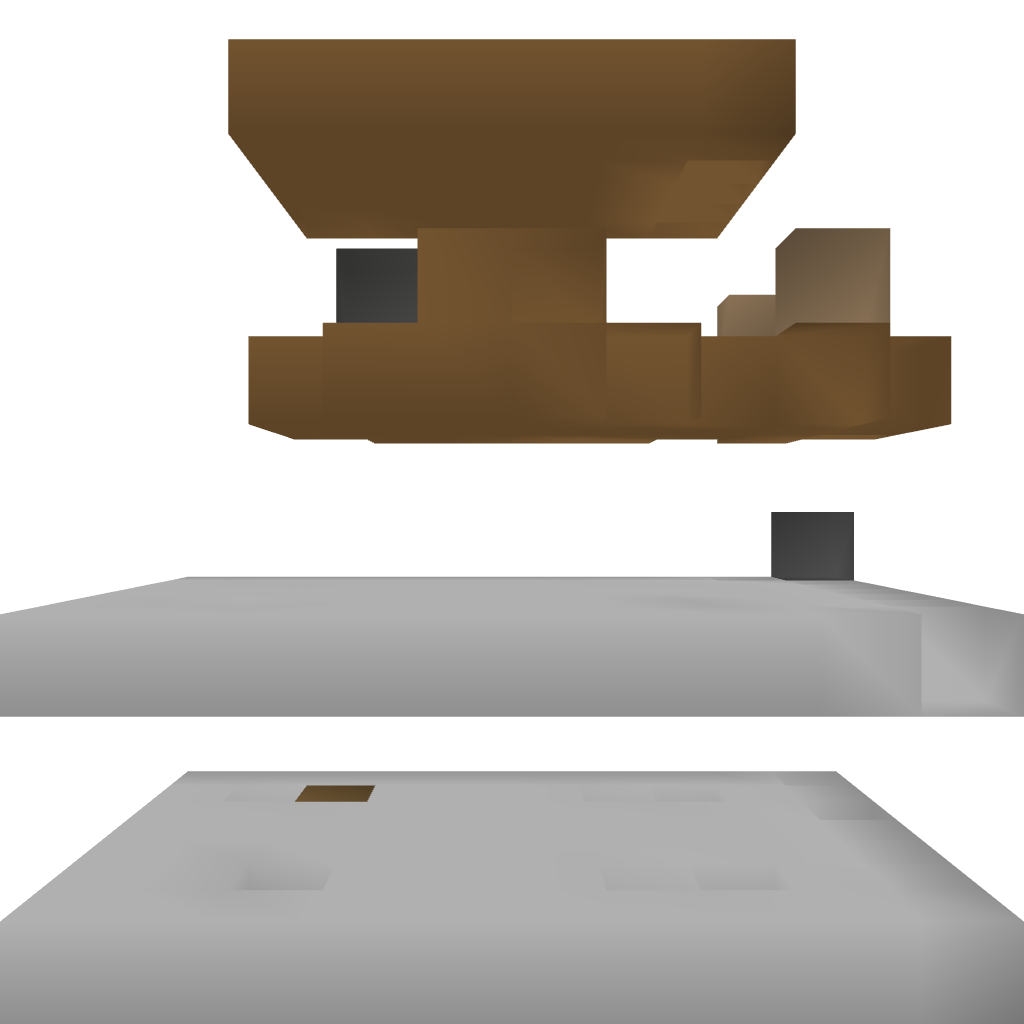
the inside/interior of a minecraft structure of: Witchhouse